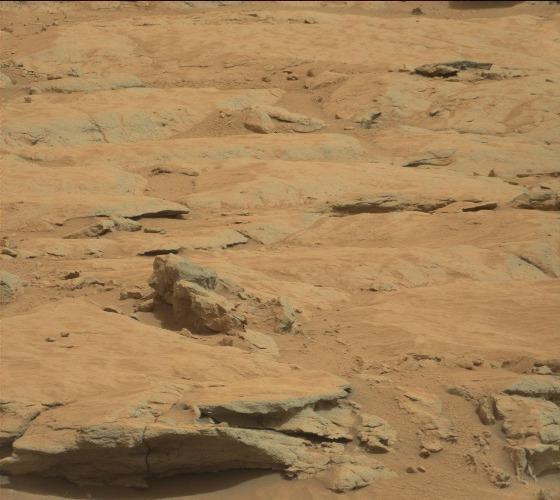
Terrain classes present: Bedrock, Gravel / Sand / Soil, Rock, Shadow